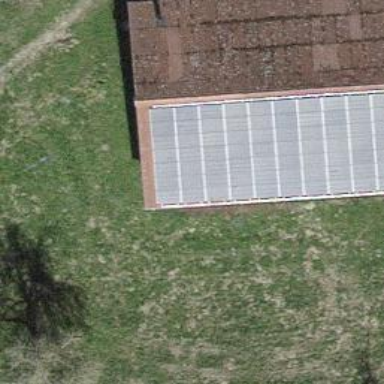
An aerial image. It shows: Solar power generator using photovoltaic panels.